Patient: sex M, age 63
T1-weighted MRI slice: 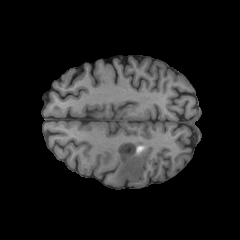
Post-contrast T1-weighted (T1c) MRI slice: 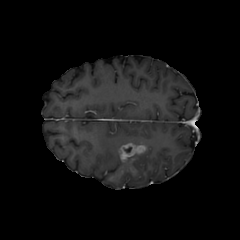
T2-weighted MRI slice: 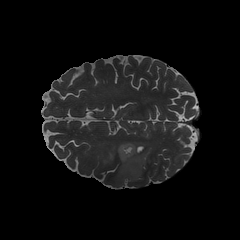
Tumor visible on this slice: yes
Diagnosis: Glioblastoma, IDH-wildtype
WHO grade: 4